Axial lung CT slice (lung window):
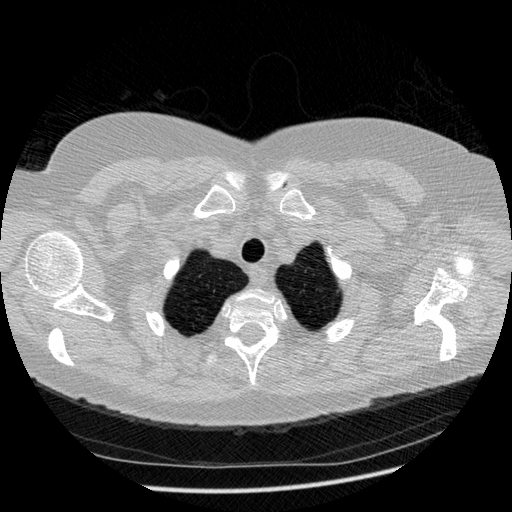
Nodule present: no